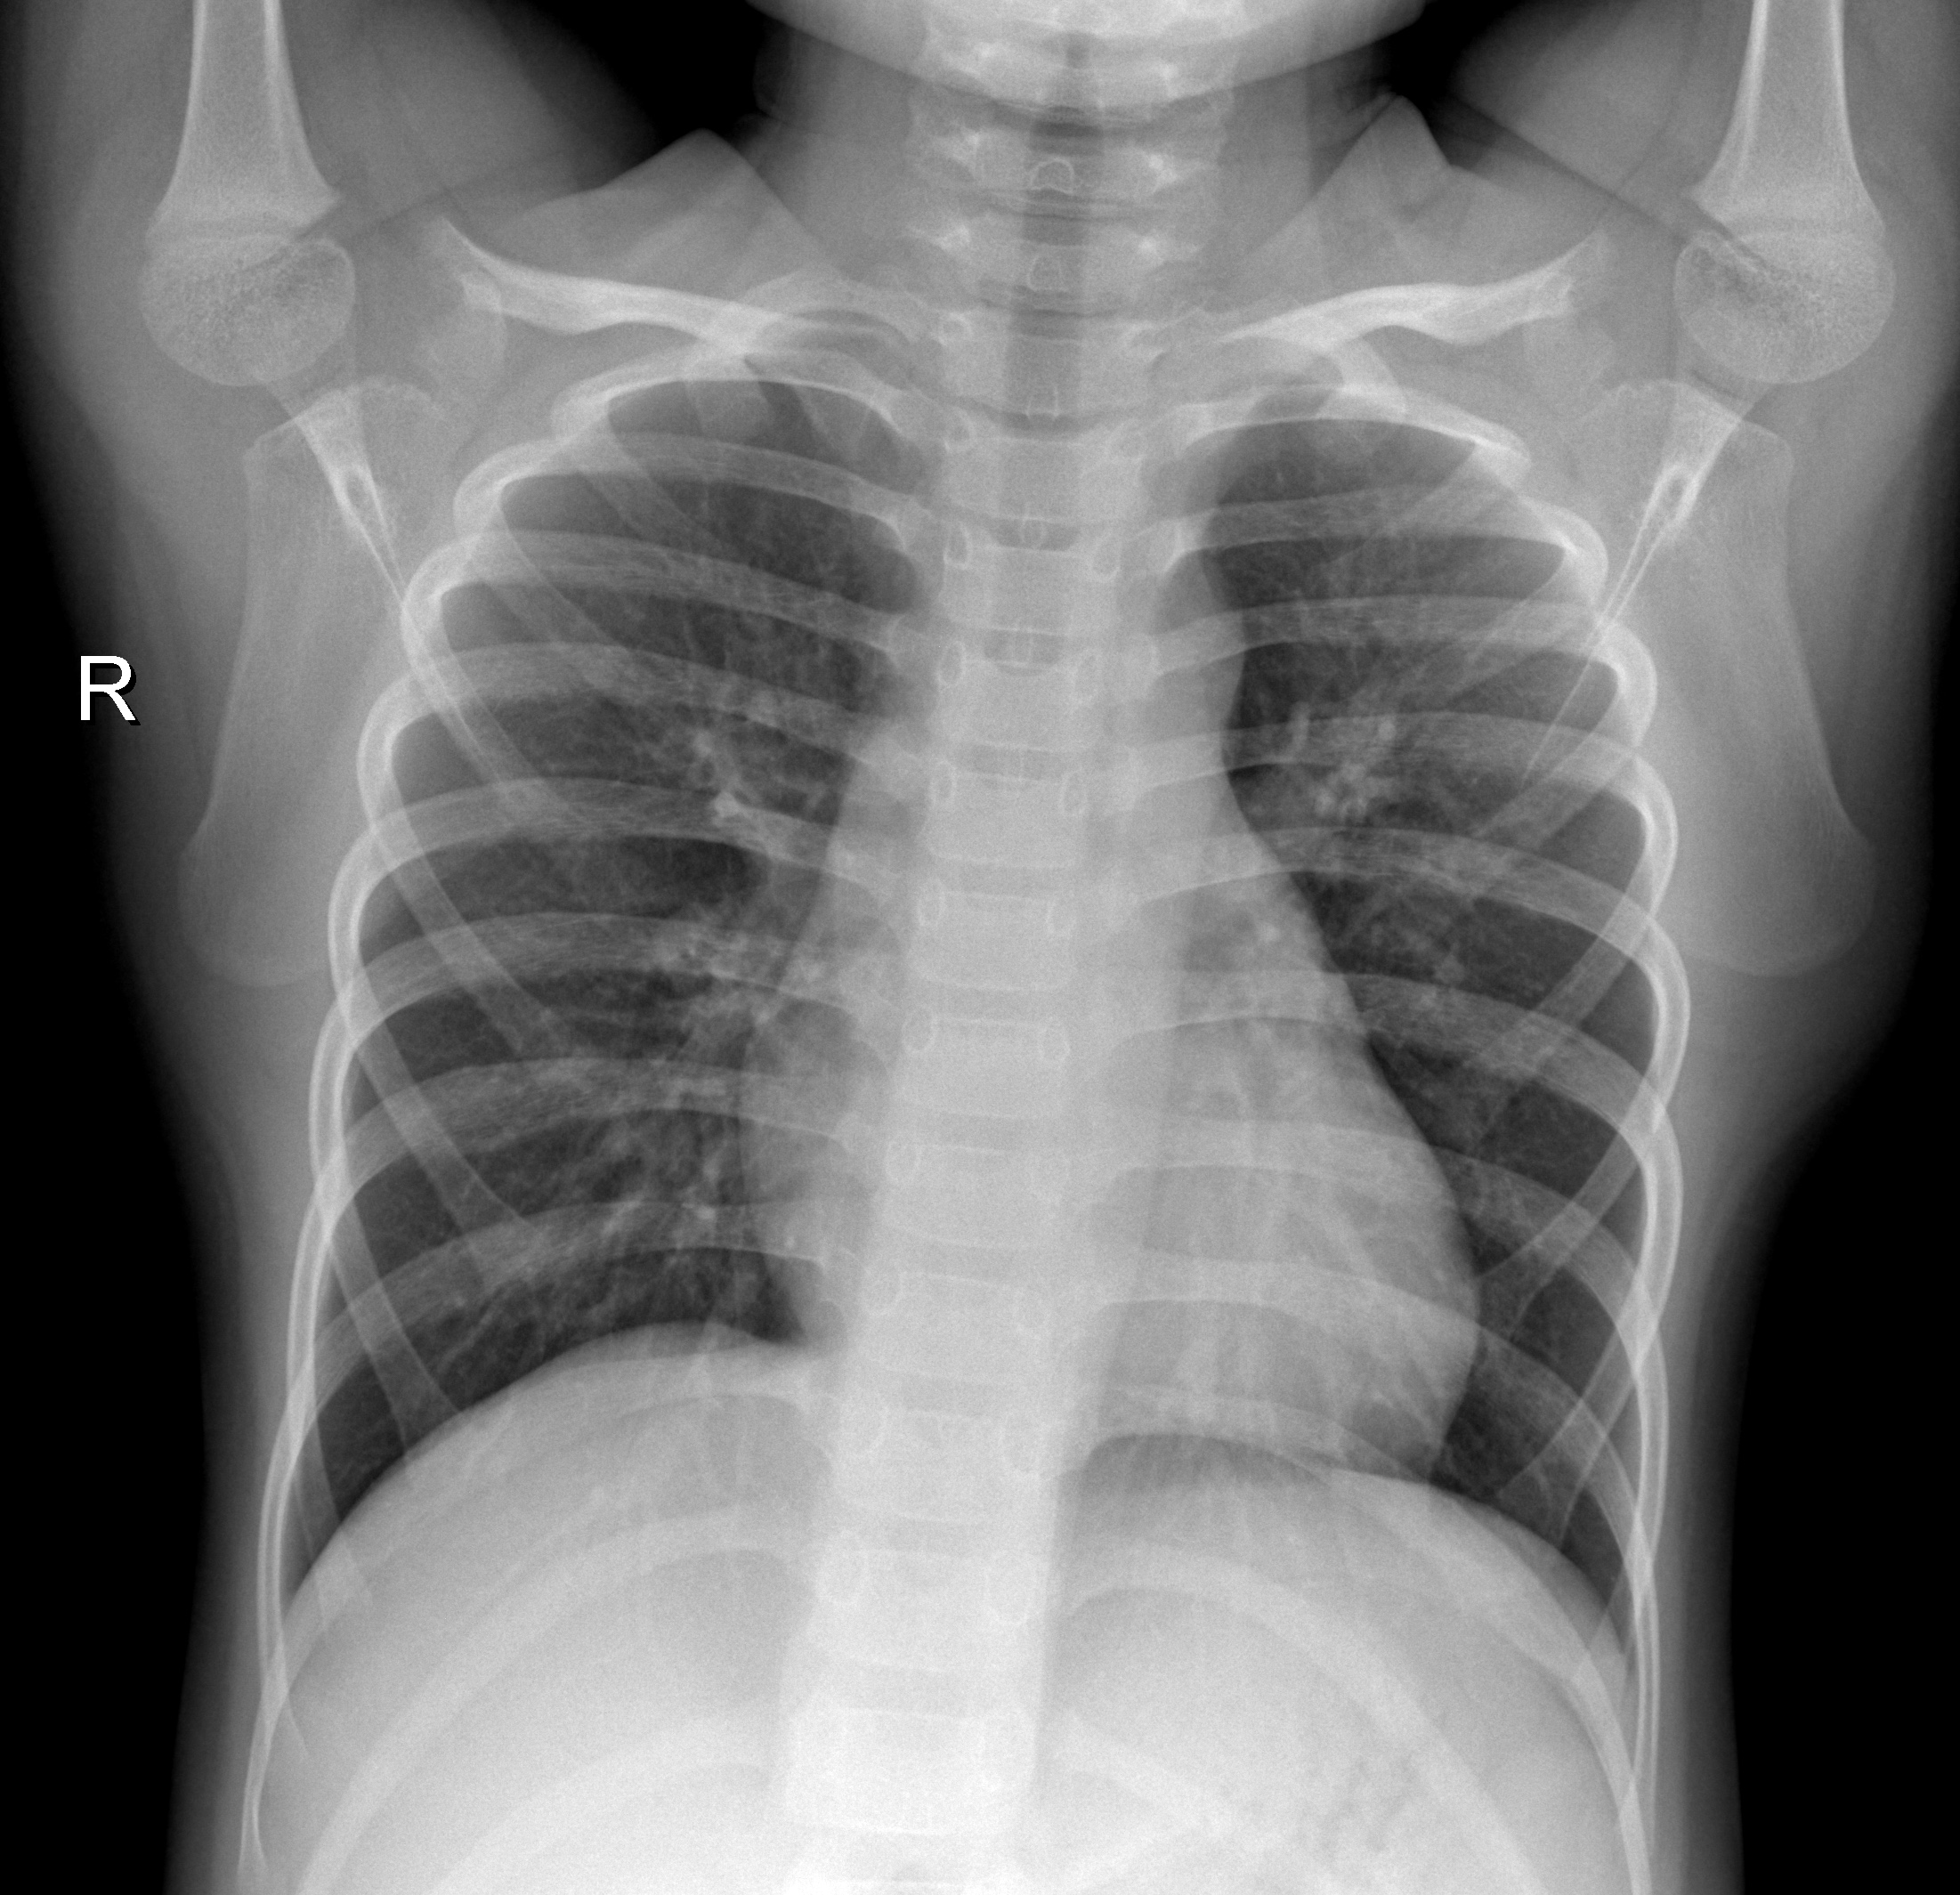
Diagnosis: NORMAL